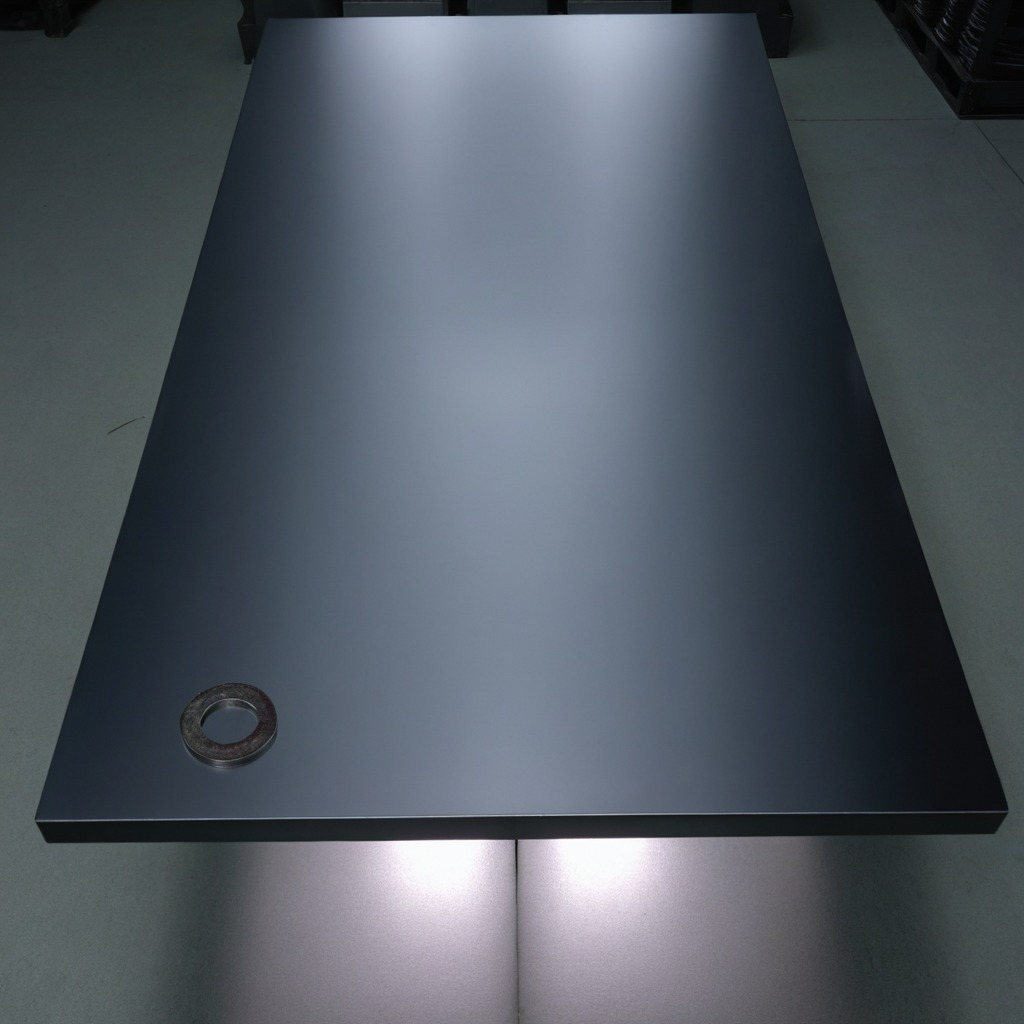
A flat metal washer is lying on a clean empty table in a basement in the evening soft directional lighting on the tabletop realistic grain studio-quality clarity centered framing